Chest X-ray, PA view. Patient: 44 years old, sex M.
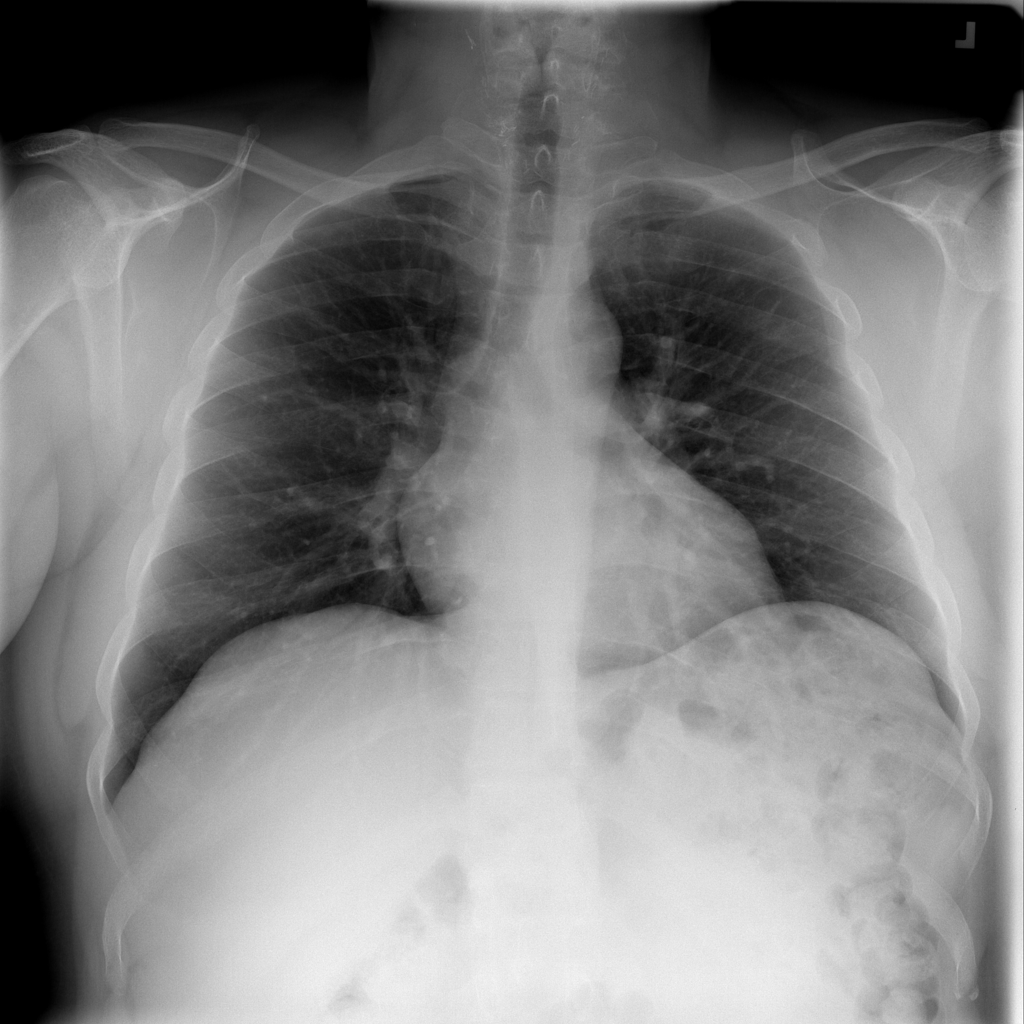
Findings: No Finding